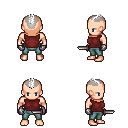
a pixel art fantasy rpg character, male body template, human, light skin, maroon sleeveless shirt, teal pants, white short mohawk hairstyle, metal gloves, dagger, four views (front, back, left, right), 2x2 character sprite sheet, small pixel art, hard edges, no anti-aliasing